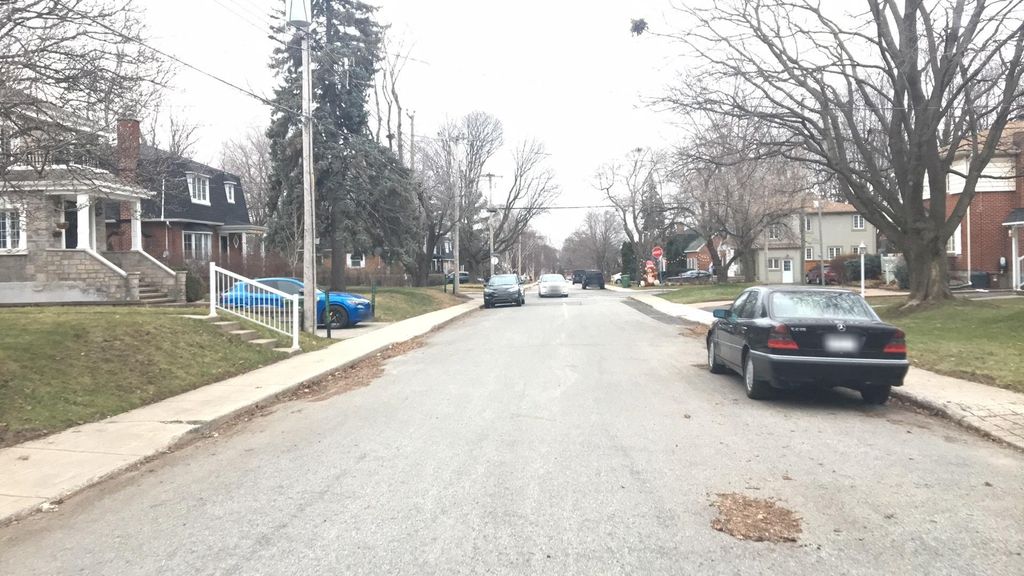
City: montreal